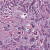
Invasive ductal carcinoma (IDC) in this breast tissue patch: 1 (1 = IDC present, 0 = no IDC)